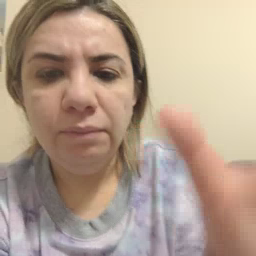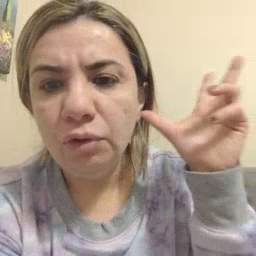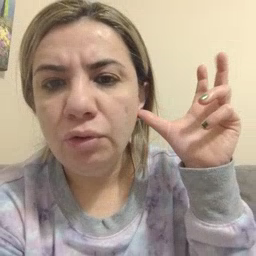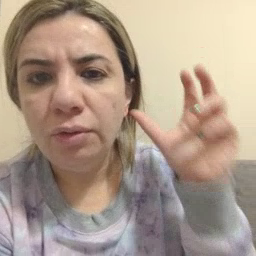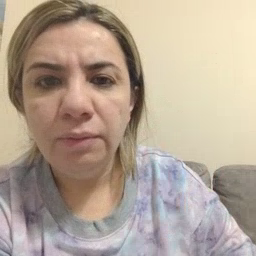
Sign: hear